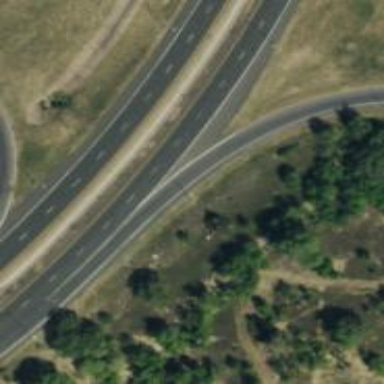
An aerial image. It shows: Primary link road with asphalt surface.